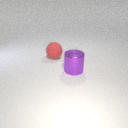
large purple metal cylinder in front of large red rubber sphere